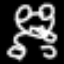
Label: frog